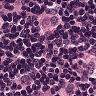
Metastatic tissue present: yes